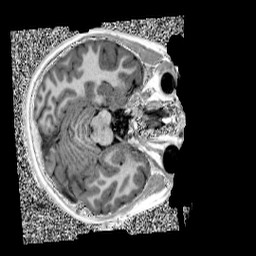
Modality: UNIT1
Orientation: axial
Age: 11
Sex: female
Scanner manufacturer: siemens
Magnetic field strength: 3 T
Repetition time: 4 s
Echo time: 0.00299 s